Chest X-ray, PA view. Patient: 49 years old, sex M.
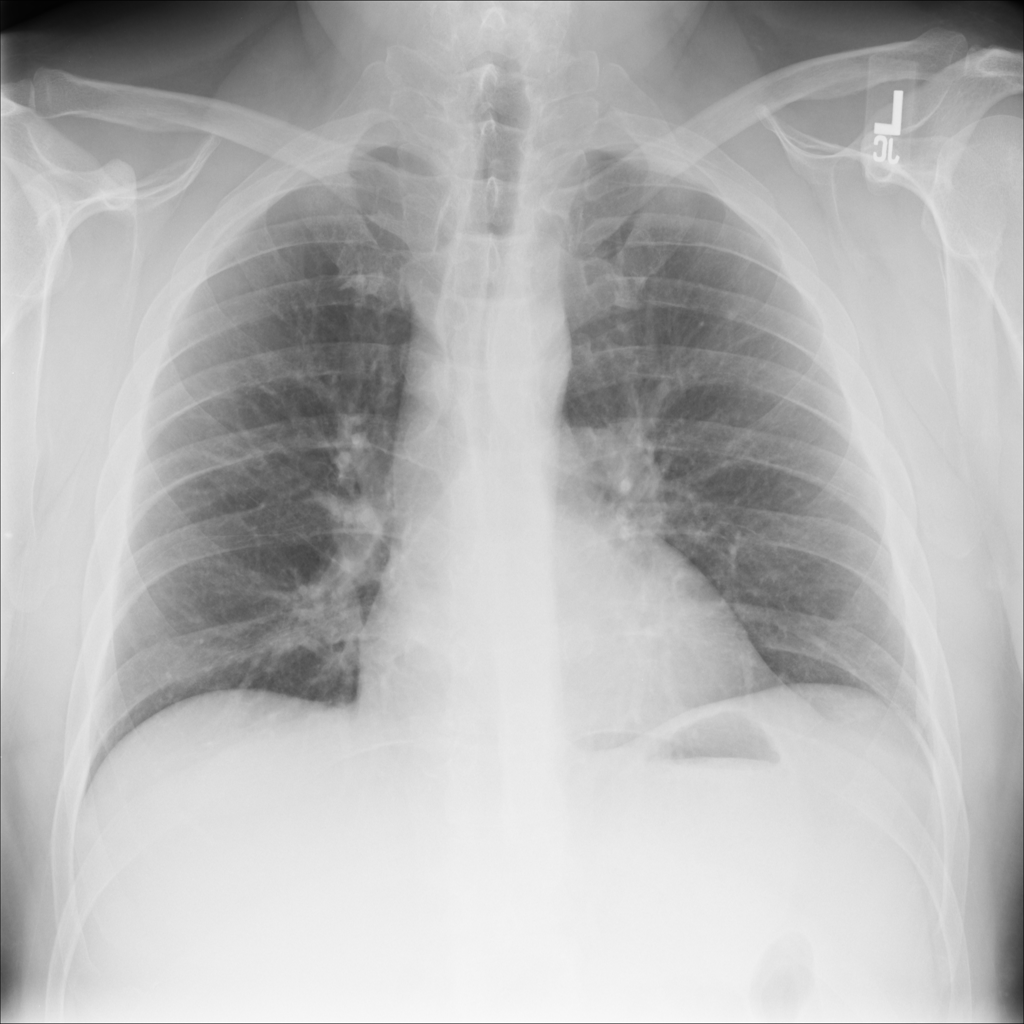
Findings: No Finding